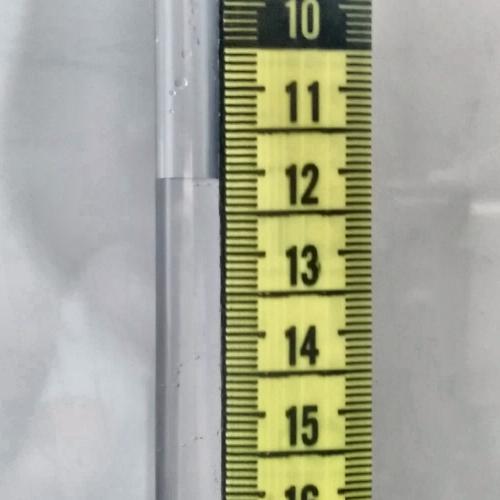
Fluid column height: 12.1 cm